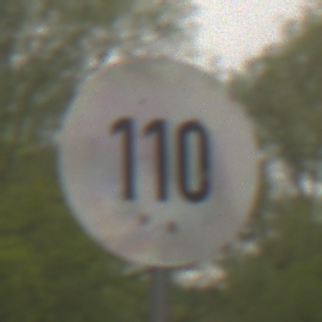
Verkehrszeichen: Geschwindigkeit110
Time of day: MorningAfternoon
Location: Outdoor (Nature)
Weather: Overcast
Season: NotSpecified
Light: Natural